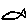
Label: fish